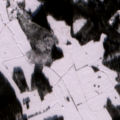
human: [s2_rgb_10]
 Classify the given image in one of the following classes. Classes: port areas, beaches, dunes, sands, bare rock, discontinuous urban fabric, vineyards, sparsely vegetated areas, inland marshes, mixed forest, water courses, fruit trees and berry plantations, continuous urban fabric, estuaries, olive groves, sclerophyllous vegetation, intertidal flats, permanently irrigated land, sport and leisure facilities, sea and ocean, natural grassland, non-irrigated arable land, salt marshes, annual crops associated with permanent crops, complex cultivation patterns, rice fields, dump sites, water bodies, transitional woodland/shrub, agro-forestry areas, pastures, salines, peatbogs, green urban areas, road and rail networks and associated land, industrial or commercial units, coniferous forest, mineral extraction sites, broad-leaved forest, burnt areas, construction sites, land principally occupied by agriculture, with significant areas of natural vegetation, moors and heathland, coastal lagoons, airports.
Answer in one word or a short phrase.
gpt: non-irrigated arable land, land principally occupied by agriculture, with significant areas of natural vegetation, mixed forest, transitional woodland/shrub